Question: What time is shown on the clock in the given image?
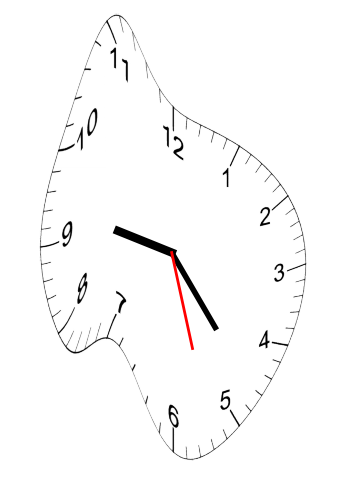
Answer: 09:23:27